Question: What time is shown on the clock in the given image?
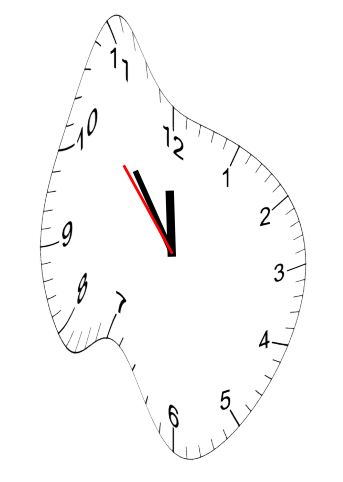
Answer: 11:53:53